Interaction volume radius: 10 \u00c5
Interaction volume height: 10 \u00c5
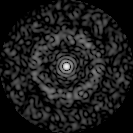
Disorder parameter: 0.8501